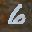
Label: 6